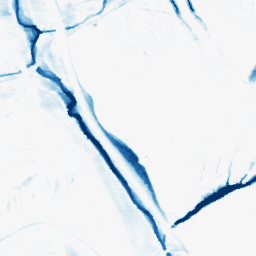
Category: morphological
Decomposition family: morphological_ellipse
Decomposition parameters: operation: closing
width: 10
height: 30
Upsampling method: regularized
Upsampling parameters: scale: 4
lambda_reg: 0.01
Upsampling scale: 4